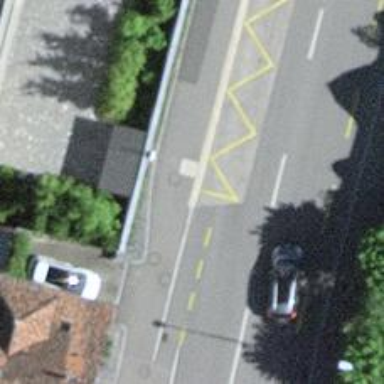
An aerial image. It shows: Platform for public transport on the road.